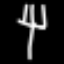
Label: fork